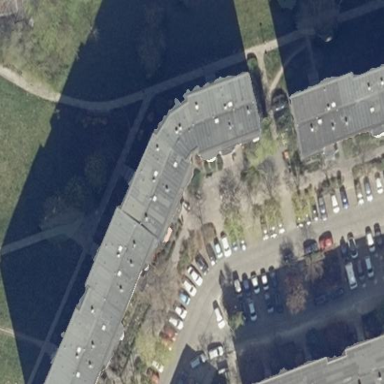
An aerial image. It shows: Apartment building with flat roof.